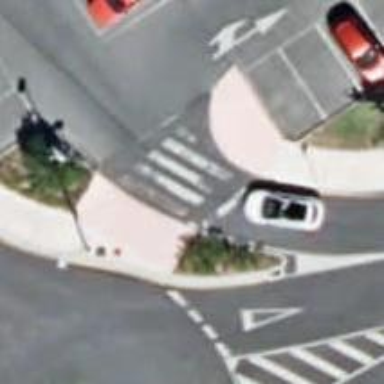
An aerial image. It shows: Uncontrolled crossing on the road.